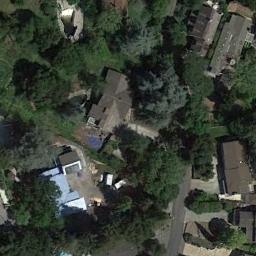
Label: residential